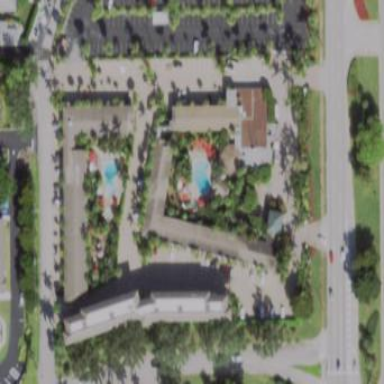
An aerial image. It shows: Hotel building.